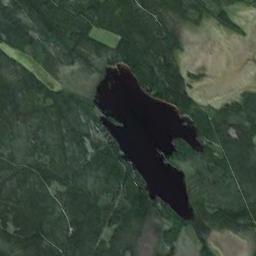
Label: lake